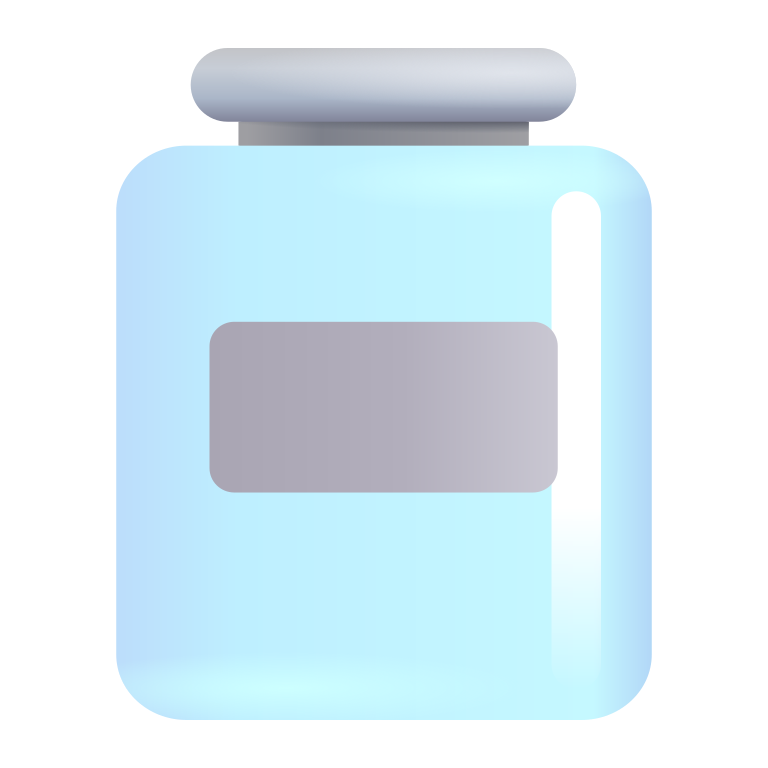
jar color